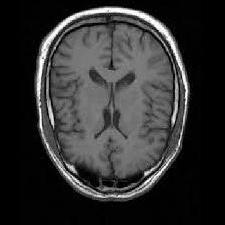
Label: notumor